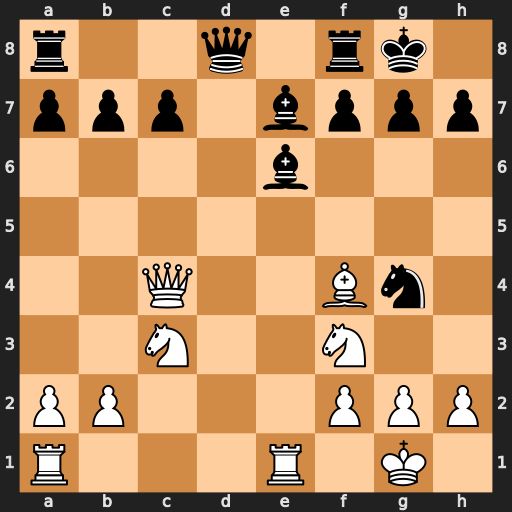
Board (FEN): r2q1rk1/ppp1bppp/4b3/8/2Q2Bn1/2N2N2/PP3PPP/R3R1K1
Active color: w
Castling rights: -
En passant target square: -
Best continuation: Rxe6 fxe6 Qxe6+ Kh8 Qxg4